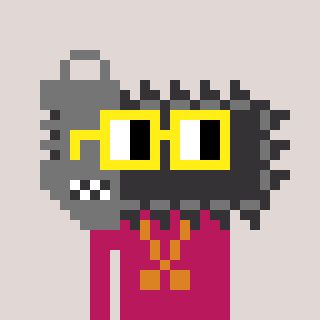
a pixel art character with square yellow glasses, a chainsaw-shaped head and a darkpink-colored body on a warm background